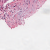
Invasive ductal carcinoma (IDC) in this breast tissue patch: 0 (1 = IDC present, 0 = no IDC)